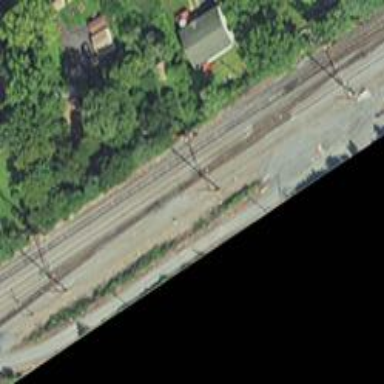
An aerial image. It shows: Railway with electrified contact lines.